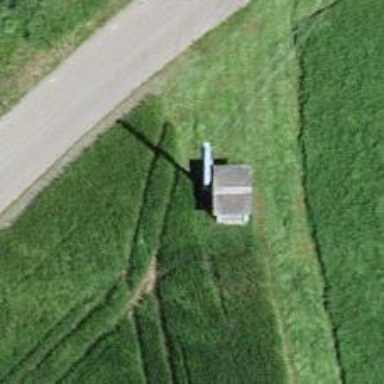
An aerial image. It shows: Power pole.